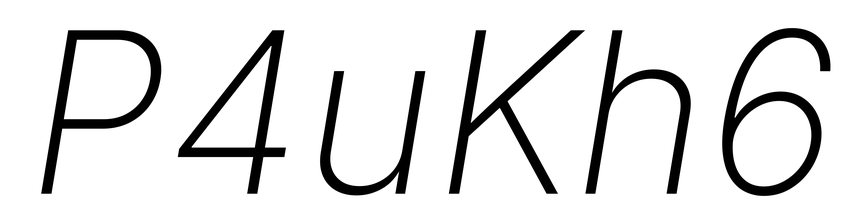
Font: Inter-Italic_ExtraLight_Italic